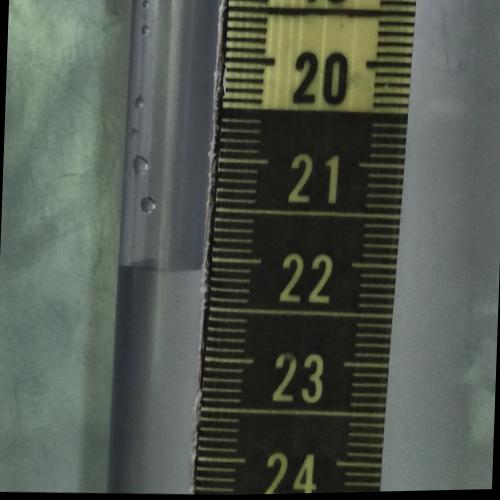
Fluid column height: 22.1 cm